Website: walmart
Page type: payment
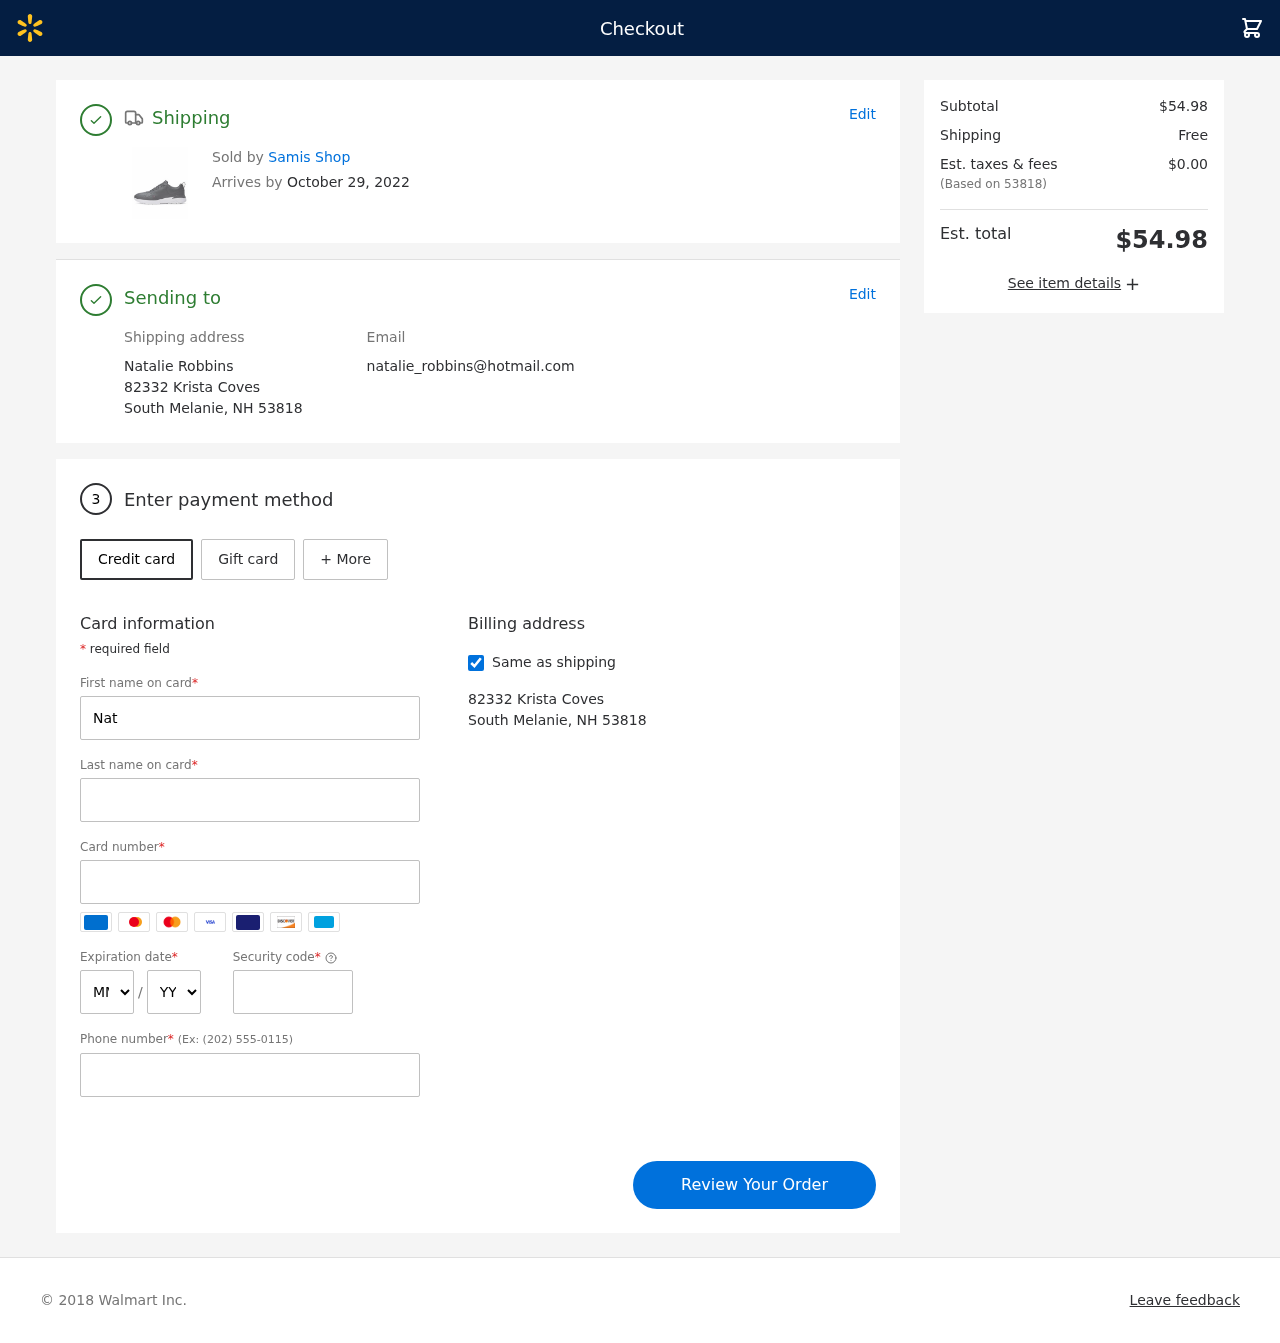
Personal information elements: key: PII_CARD_CVV
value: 980
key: PII_CARD_EXPIRY_MONTH
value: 06
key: PII_CARD_EXPIRY_YEAR
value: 27
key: PII_CARD_NUMBER
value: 4545 5108 7376 1003
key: PII_CITY_STATE_ZIP
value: South Melanie, NH 53818
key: PII_EMAIL
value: natalie_robbins@hotmail.com
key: PII_FIRSTNAME
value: Natalie
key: PII_FULLNAME
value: Natalie Robbins
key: PII_LASTNAME
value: Robbins
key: PII_PHONE
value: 2008743310
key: PII_POSTCODE
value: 53818
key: PII_STREET
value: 82332 Krista Coves
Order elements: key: ORDER_DELIVERY_DATE
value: October 29, 2022
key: ORDER_SUBTOTAL
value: $54.98
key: ORDER_SHIPPING_COST
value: Free
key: ORDER_TAX
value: $0.00
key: ORDER_TOTAL
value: $54.98